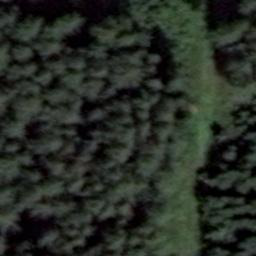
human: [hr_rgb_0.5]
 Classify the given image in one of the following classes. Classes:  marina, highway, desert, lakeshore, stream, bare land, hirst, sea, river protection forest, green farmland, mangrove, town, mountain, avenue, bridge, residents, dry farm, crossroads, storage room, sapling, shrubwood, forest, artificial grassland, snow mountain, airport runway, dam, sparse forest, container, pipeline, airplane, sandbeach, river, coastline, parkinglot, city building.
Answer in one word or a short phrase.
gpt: forest